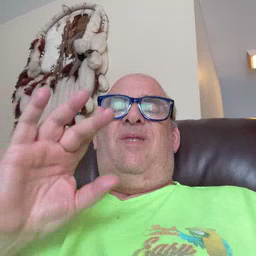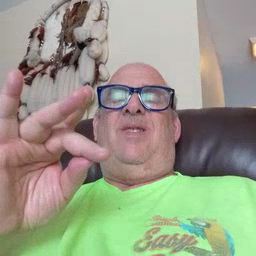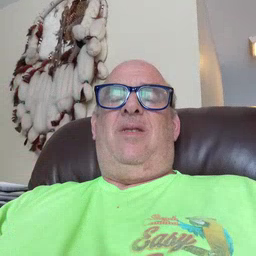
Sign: sticky